Field crop: maize
Growth stage: 2
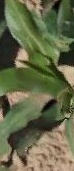
Species: maize